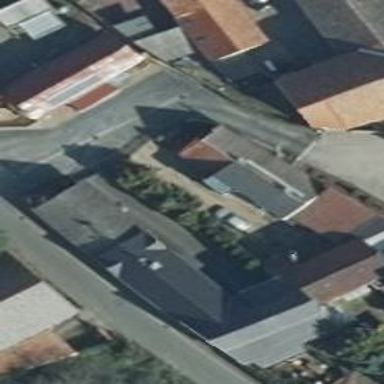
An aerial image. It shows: Simple and straightforward house.